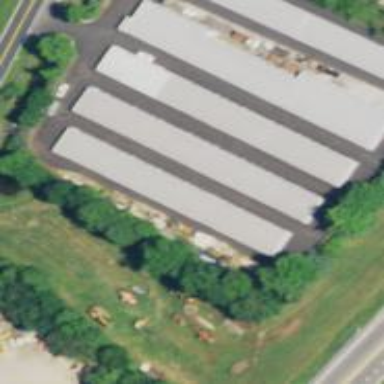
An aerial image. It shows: Commercial area with storage rental shop.